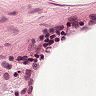
Metastatic tissue present: no